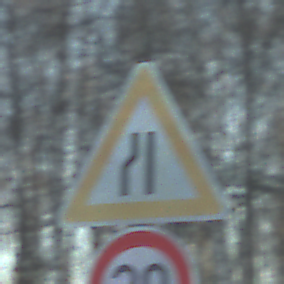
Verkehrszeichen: EinseitigVerengteFahrbahnLinks
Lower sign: Geschwindigkeit30
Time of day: SunriseSunset
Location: Outdoor (Nature)
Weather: Clear
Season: Winter
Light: Natural